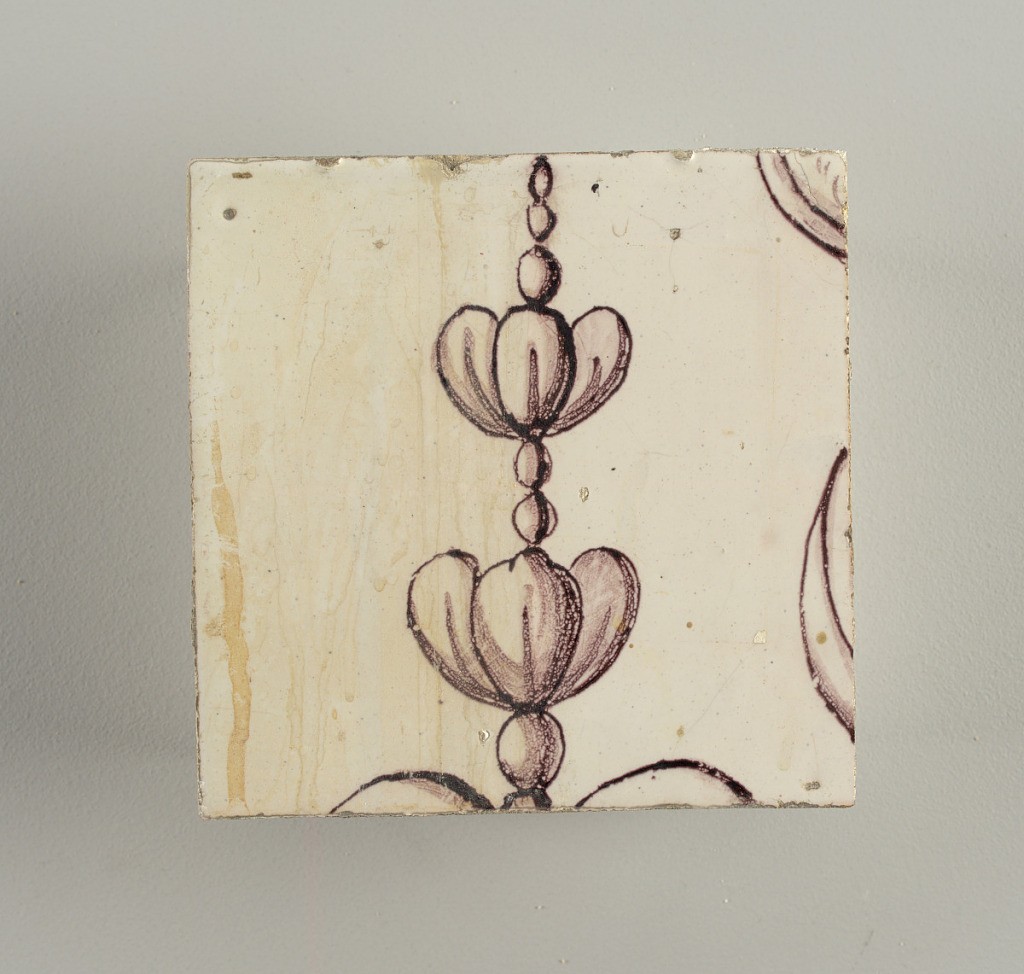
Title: Wall facing
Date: ca. 1725
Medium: tin-glazed earthenware, underglaze
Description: Running design for a frieze or a dado, composed of scrolls of foliage and strapwork, and four repeating motifs--a seated woman in a small upright oval medallion, a putto seated on a rocailled base, and strapwork in axial pattern.  The various panels, A to F, show various repeats of the same design, all being five tiles high and a varying number of tiles wide.